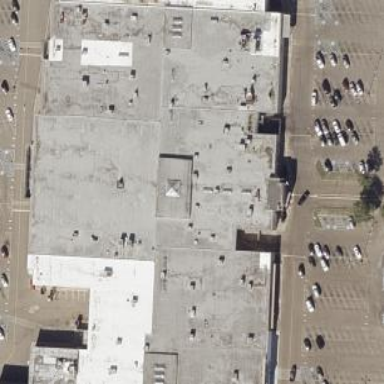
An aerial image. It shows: Mall building with flat roof.